Field crop: tomato
Growth stage: 1
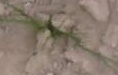
Species: cyperus